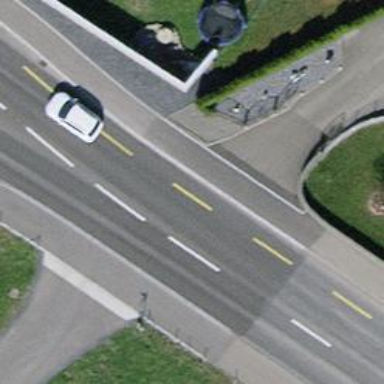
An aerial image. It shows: Primary highway with asphalt surface. There is lane designated for cycling on the left side.